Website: home-depot
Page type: customer-info-address
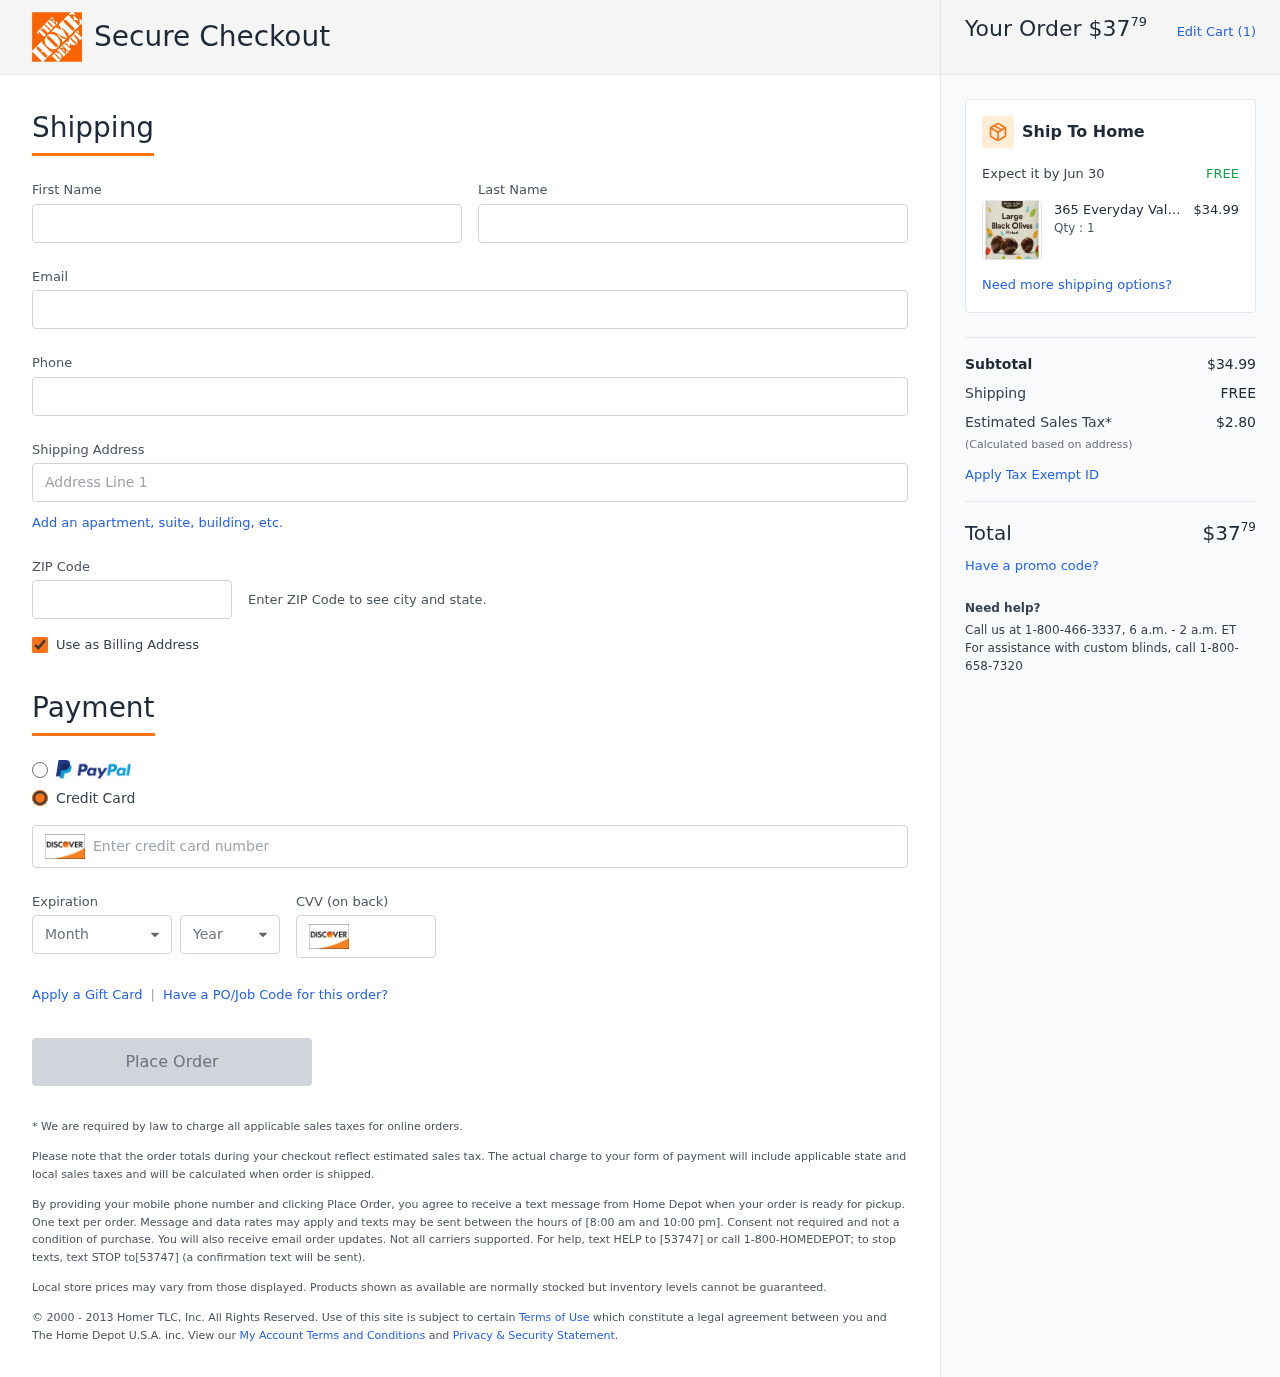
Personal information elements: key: PII_CARD_CVV
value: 199
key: PII_CARD_EXPIRY_MONTH
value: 07
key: PII_CARD_EXPIRY_YEAR
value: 30
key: PII_CARD_NUMBER
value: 6523 5588 9782 9158
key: PII_EMAIL
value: amy_jackson@hotmail.com
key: PII_FIRSTNAME
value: Amy
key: PII_LASTNAME
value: Jackson
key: PII_PHONE
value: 8074456758
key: PII_POSTCODE
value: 40571
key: PII_STREET
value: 69326 Matthew Forges Apt. 441
Product elements: key: PRODUCT1_BRAND
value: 365 Everyday Value
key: PRODUCT1_NAME
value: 365 Everyday Value, Pitted Black Olives, Large, 6 oz
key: PRODUCT1_PRICE
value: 34.99
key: PRODUCT1_QUANTITY
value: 1
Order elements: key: ORDER_TOTAL
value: $3779
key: ORDER_NUM_ITEMS
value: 1
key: ORDER_DELIVERY_DATE
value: Jun 30
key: ORDER_SUBTOTAL
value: $34.99
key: ORDER_SHIPPING_COST
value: FREE
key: ORDER_TAX
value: $2.80